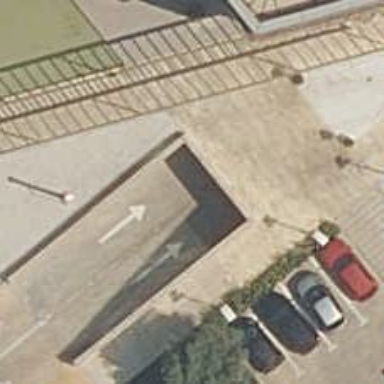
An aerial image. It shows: Parking entrance.